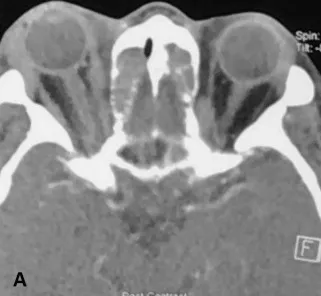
CT scan imaging of the orbit and paranasal sinuses: A) Axial view (left) demonstrated right periorbital soft tissue swelling with right extraocular muscle bulkier compared to left side. There was enlargement of the right lacrimal gland. Soft tissue density was seen within ethmoidal air cells.
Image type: radiology (ct)